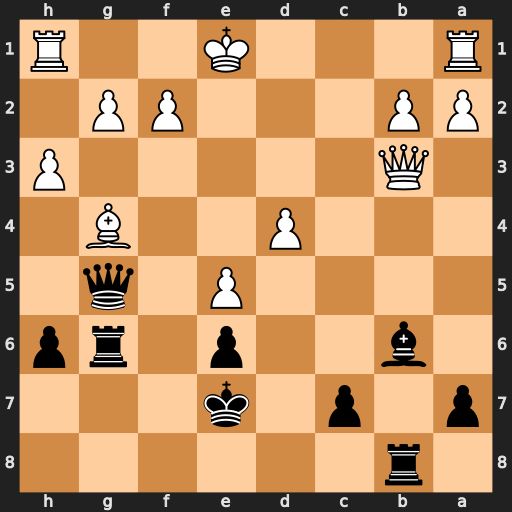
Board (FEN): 1r6/p1p1k3/1b2p1rp/4P1q1/3P2B1/1Q5P/PP3PP1/R3K2R
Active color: b
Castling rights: KQ
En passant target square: -
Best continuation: Ba5+ Kf1 Rxb3